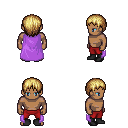
a pixel art fantasy rpg character, male body template, human, dark skin, lavender cape, red pants, blonde plain hairstyle, black shoes, four views (front, back, left, right), 2x2 character sprite sheet, small pixel art, hard edges, no anti-aliasing